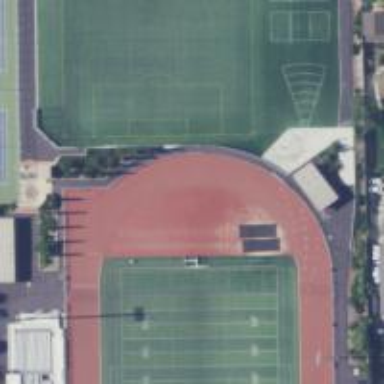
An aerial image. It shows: Athletics track located on leisure land.